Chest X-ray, AP view. Patient: 48 years old, sex F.
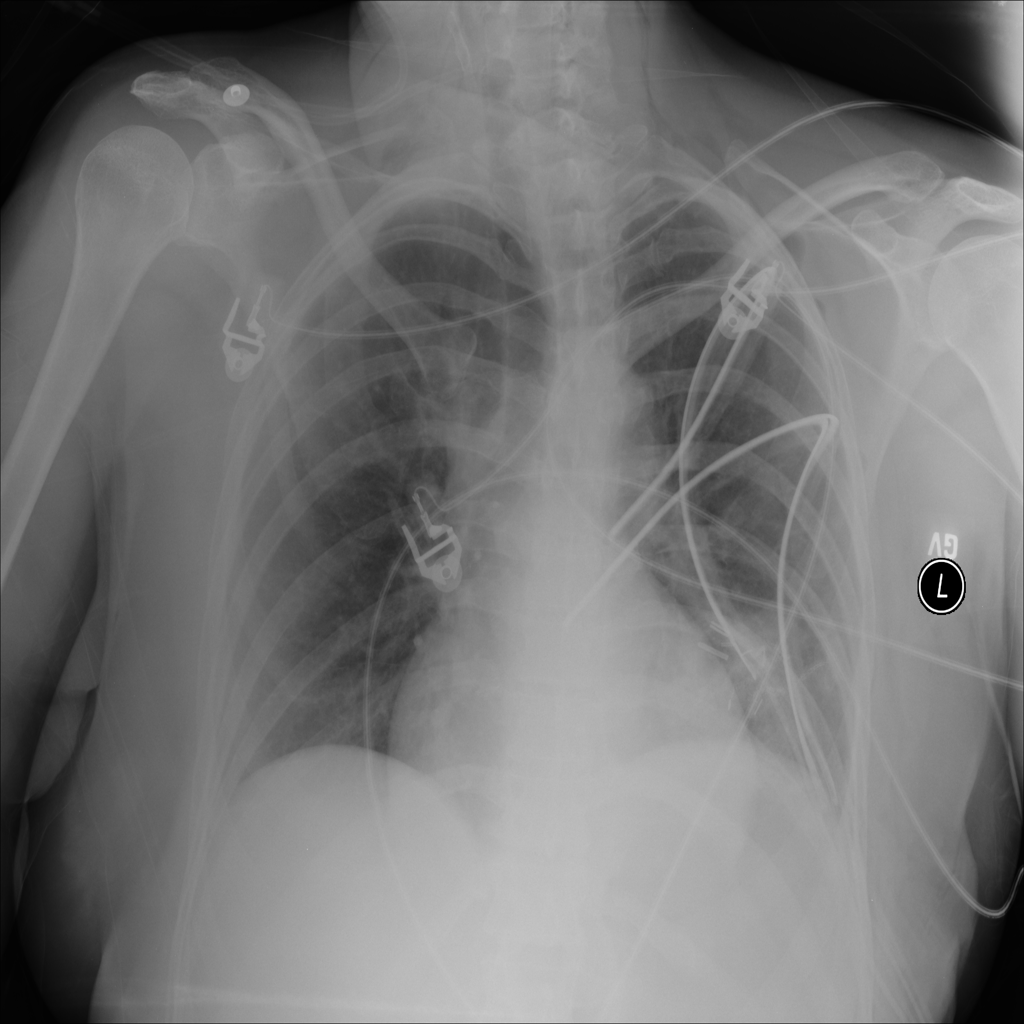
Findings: Emphysema, Mass